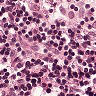
Metastatic tissue present: no